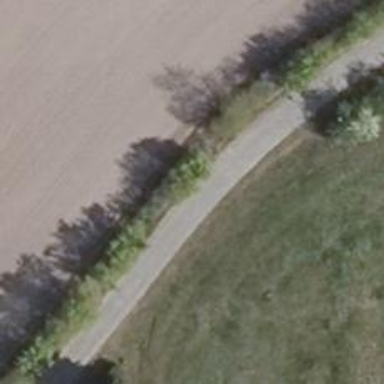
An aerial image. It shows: Smoothly paved residential road.